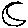
Label: moon